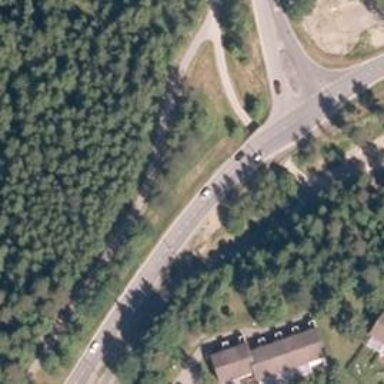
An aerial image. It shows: Secondary road with separate sidewalks and separate cycleway.